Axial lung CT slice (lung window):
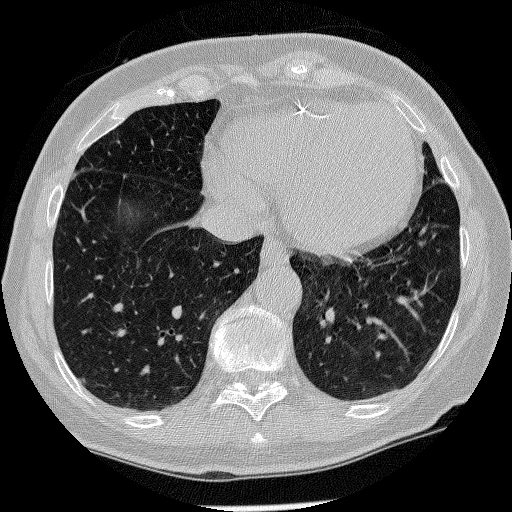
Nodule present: no